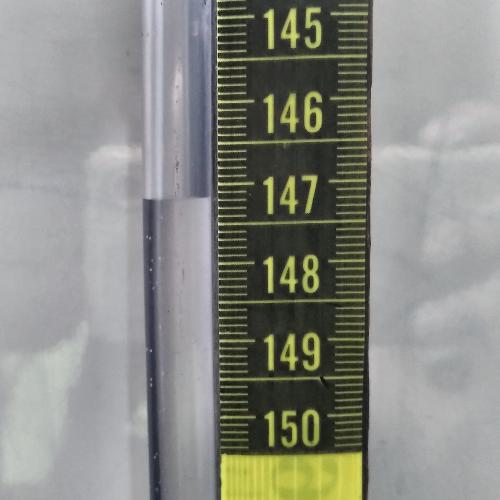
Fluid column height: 147.2 cm